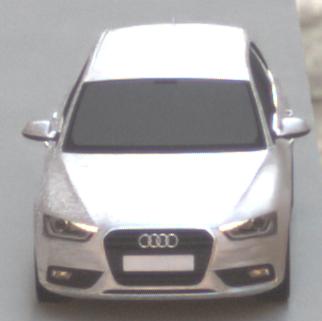
Make: Audi
Model: A4 Avant 1.8 TFSI
Detailed model: A4 (B8) Avant
Model produced from: 2012/02
Model produced until: 2015/04
Doors: 5
Color: white
Road condition: dry road
Daytime: morning or afternoon
Contrast: medium contrast